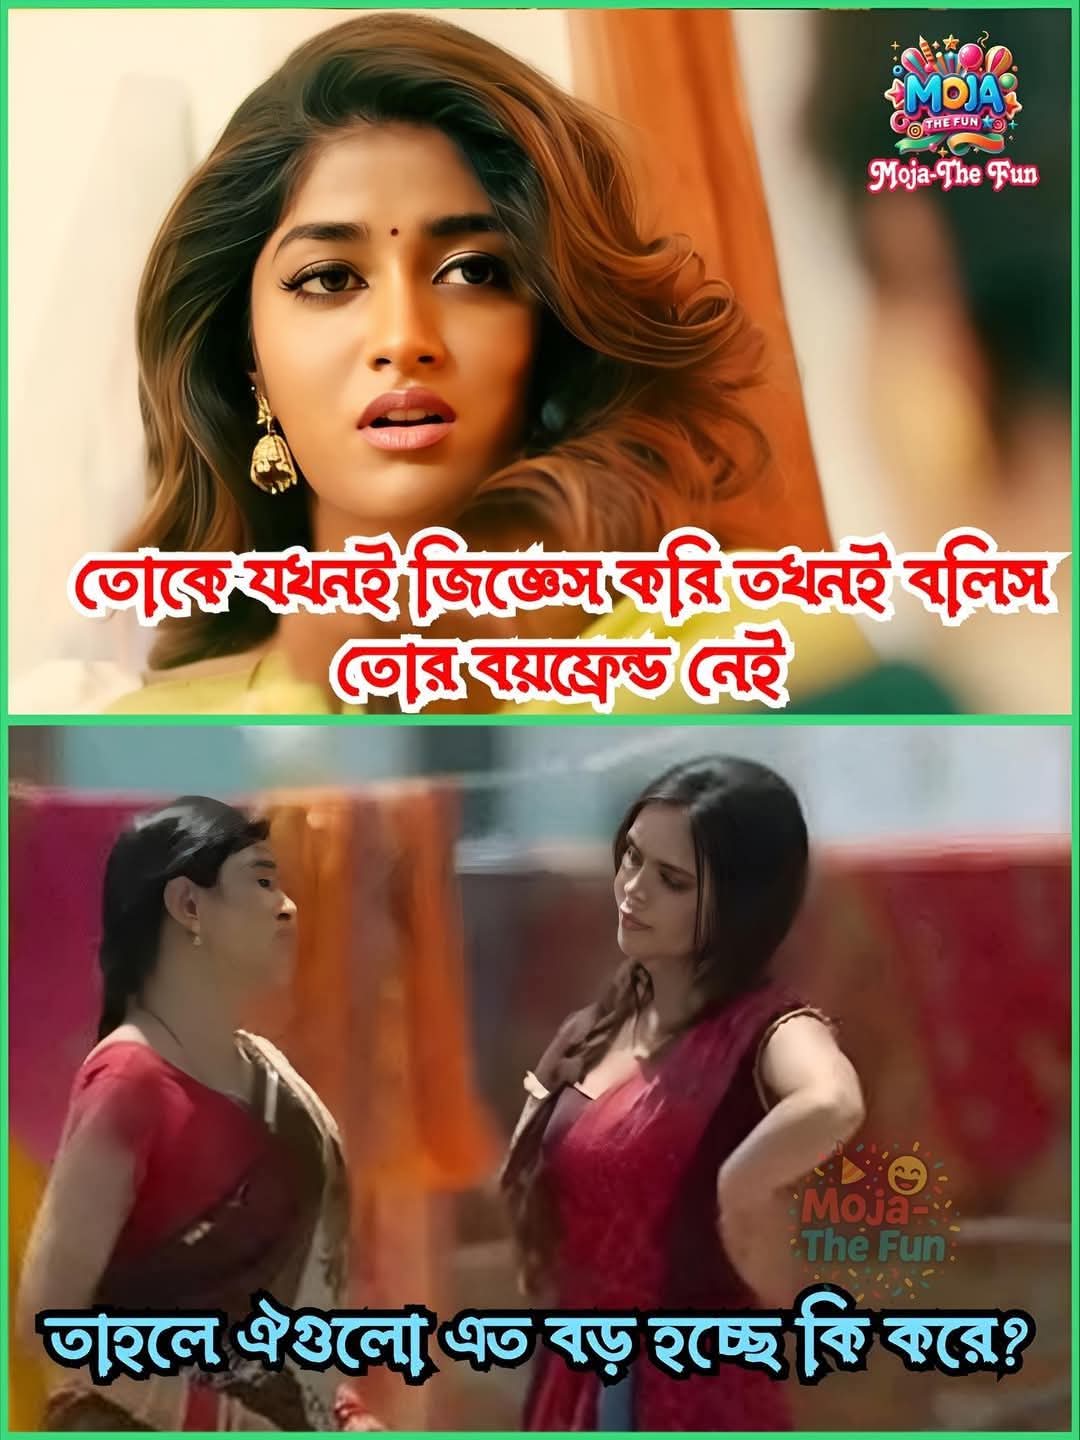
Text: তোকে যখনই। জিজ্ঞেস করি তখনই বলিস তোর বয়ফ্রেন্ড নেই
তাহলে ঐগুলো এত বড় হচ্ছে কি করে?
Label: Non Hate